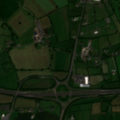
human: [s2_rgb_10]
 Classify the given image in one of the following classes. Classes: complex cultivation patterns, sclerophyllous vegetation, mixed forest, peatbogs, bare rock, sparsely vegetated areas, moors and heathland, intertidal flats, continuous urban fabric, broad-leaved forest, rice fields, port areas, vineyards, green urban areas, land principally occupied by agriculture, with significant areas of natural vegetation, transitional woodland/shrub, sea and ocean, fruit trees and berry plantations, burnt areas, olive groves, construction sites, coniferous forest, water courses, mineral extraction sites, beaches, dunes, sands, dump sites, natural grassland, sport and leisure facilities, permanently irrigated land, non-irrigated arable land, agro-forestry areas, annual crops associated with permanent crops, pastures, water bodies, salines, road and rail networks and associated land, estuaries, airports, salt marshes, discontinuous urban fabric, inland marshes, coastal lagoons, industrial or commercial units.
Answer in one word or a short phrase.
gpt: discontinuous urban fabric, road and rail networks and associated land, sport and leisure facilities, pastures